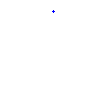
Particle: proton